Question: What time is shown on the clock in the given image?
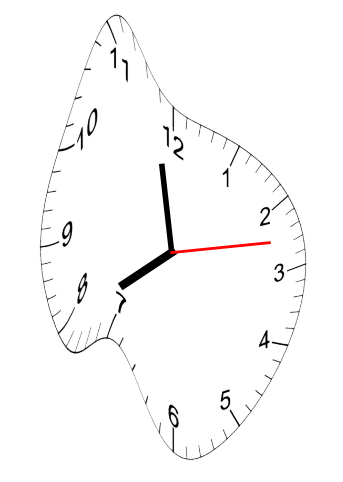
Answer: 07:58:13